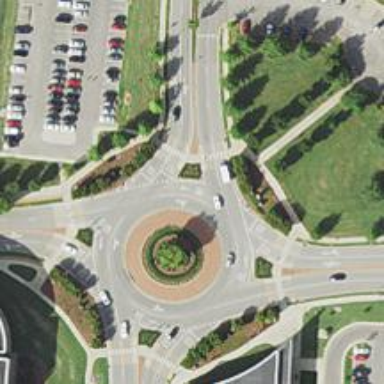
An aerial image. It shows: Roundabout on residential road with asphalt surface.